Field crop: maize
Growth stage: 1
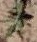
Species: atriplex